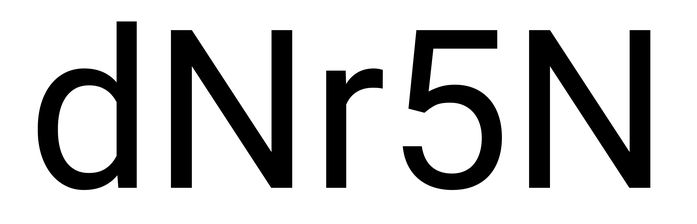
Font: Roboto_Regular